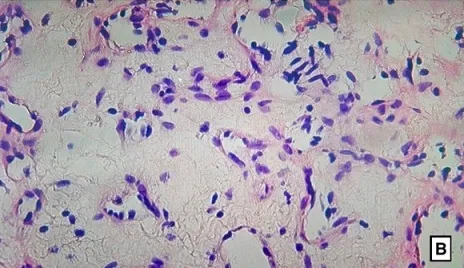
Medium power view.
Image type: pathology (h&e)